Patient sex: M
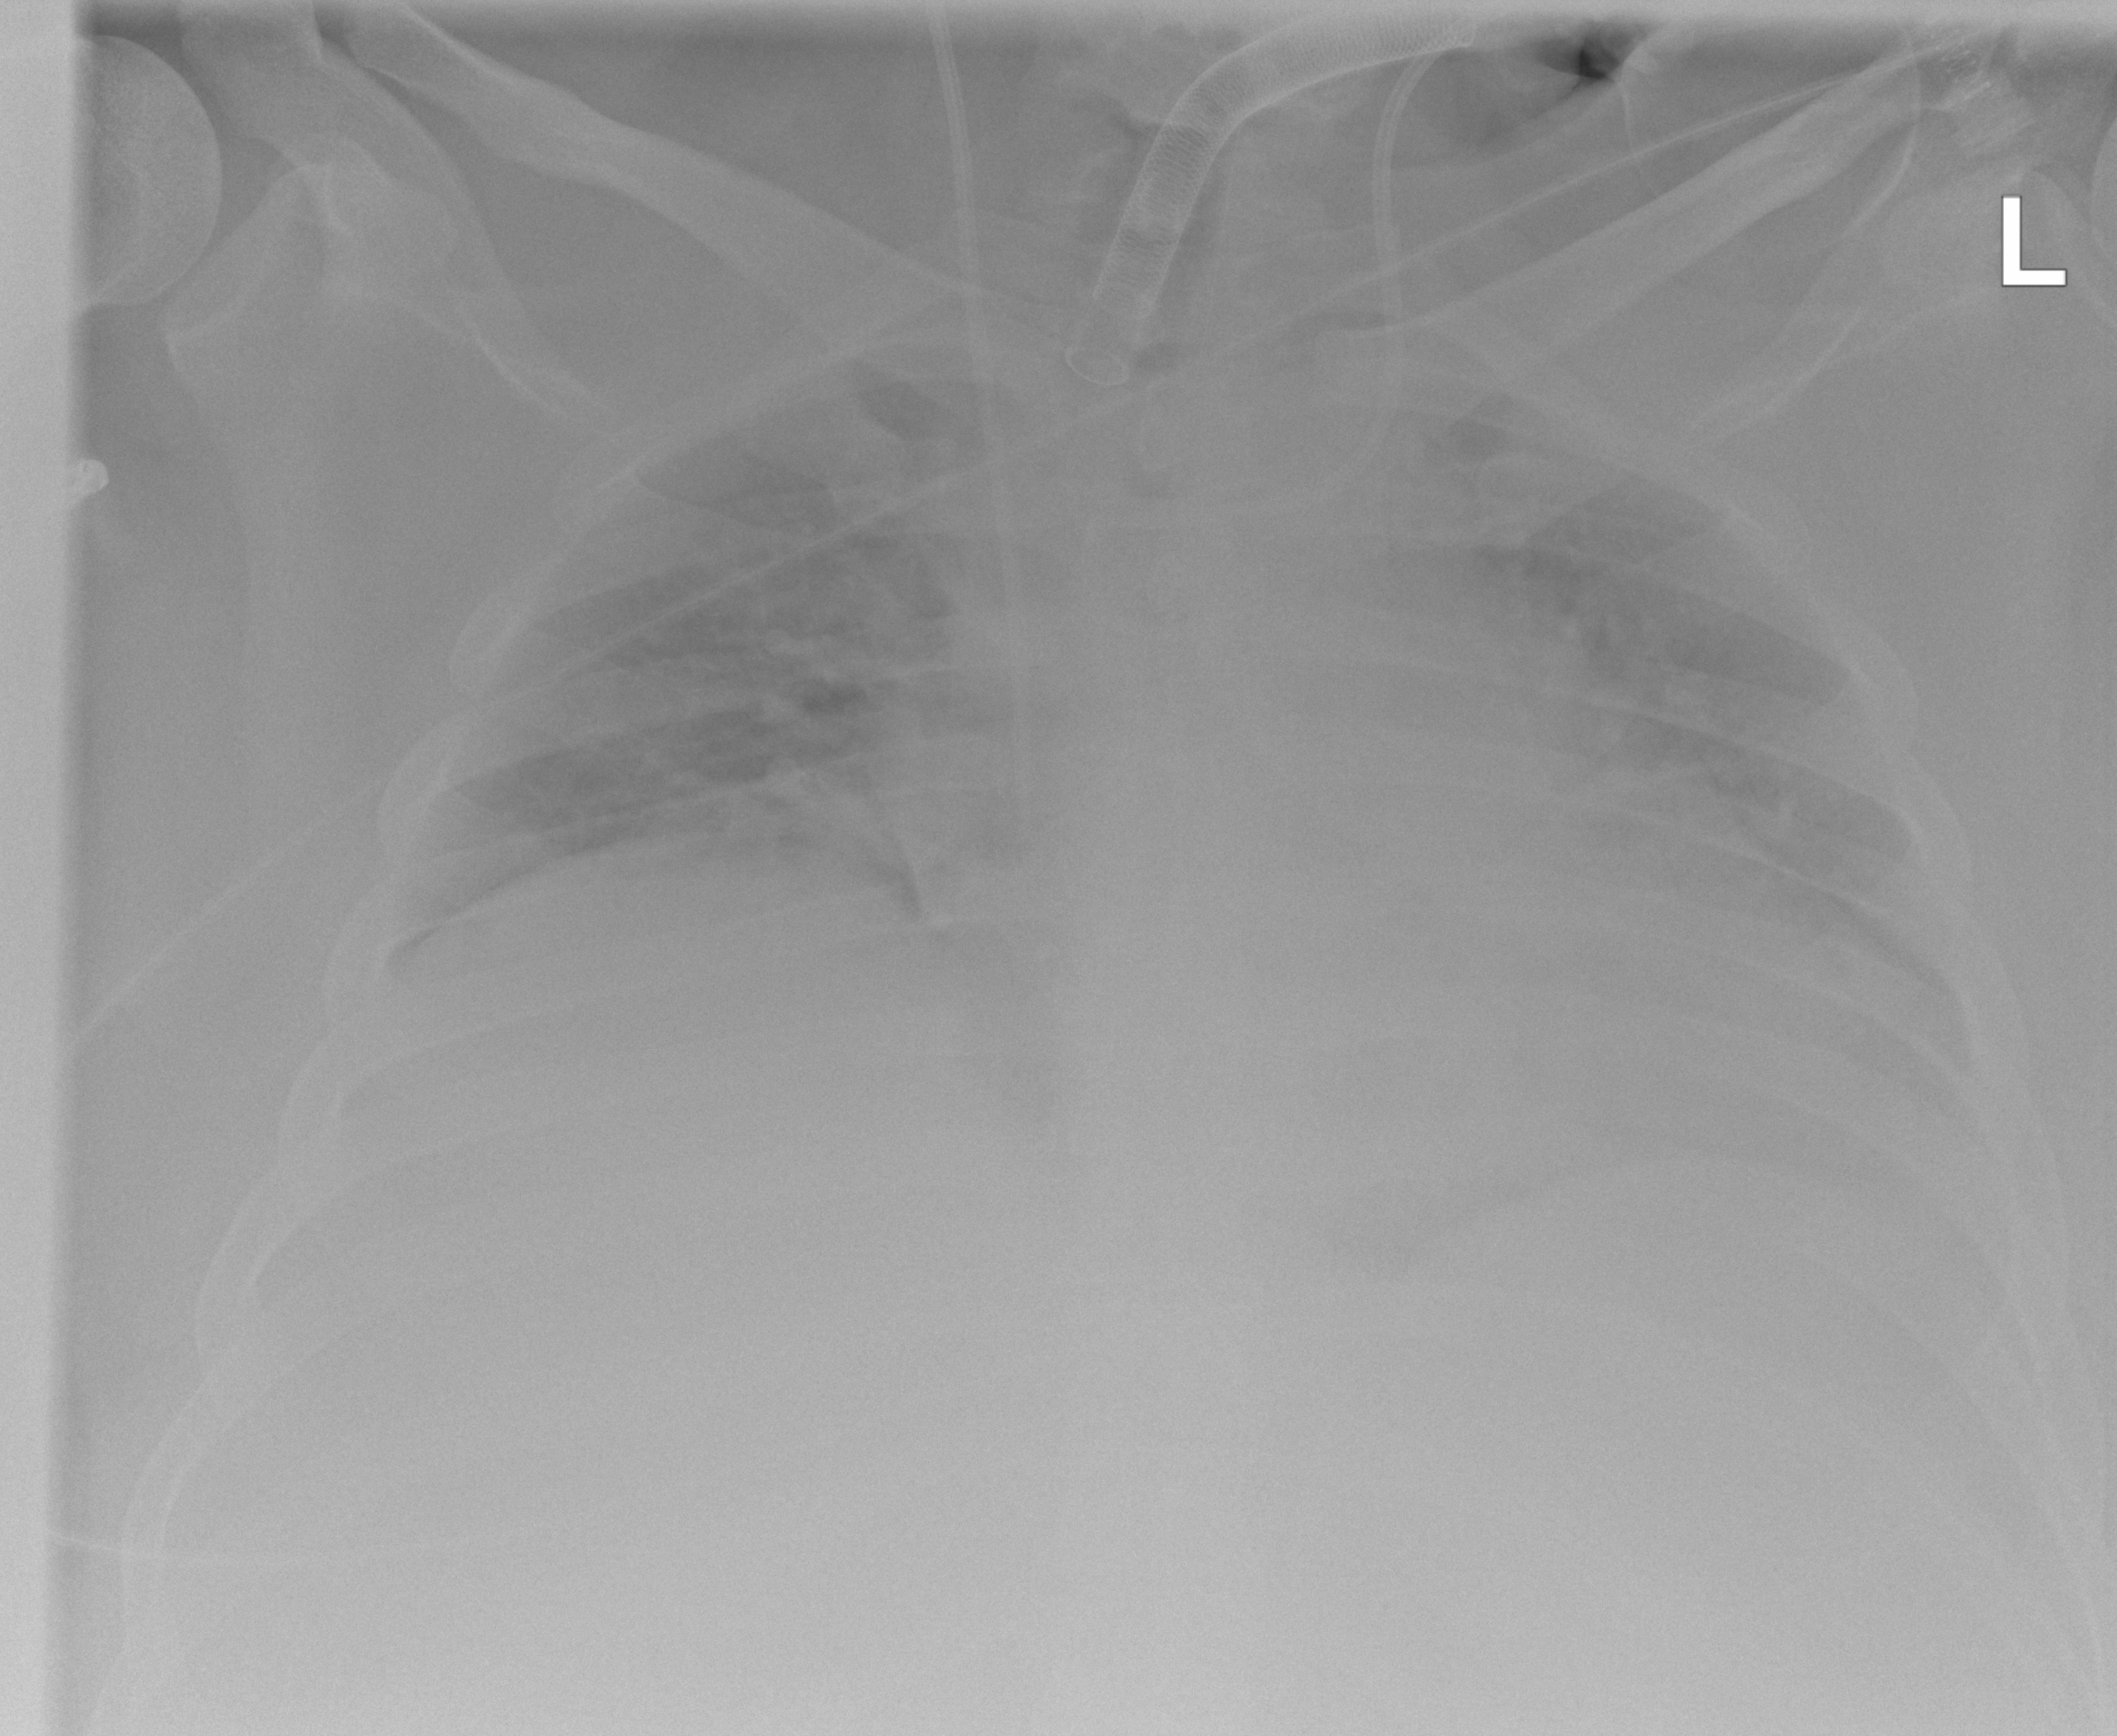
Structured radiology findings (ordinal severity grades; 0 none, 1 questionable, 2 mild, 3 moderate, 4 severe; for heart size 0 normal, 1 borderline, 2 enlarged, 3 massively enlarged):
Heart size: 2
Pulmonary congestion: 3
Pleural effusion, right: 2
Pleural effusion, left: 2
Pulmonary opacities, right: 2
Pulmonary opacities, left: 2
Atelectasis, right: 2
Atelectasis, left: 2